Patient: sex M, age 31
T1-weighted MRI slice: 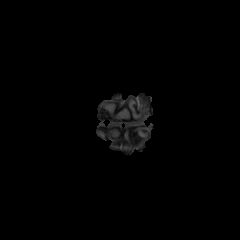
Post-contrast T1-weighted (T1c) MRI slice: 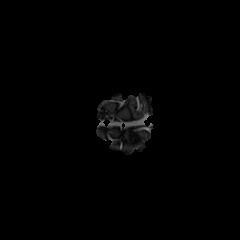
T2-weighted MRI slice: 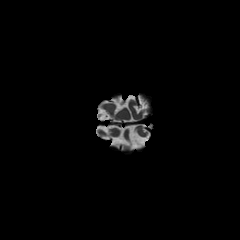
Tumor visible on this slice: no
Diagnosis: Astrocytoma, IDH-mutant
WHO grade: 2